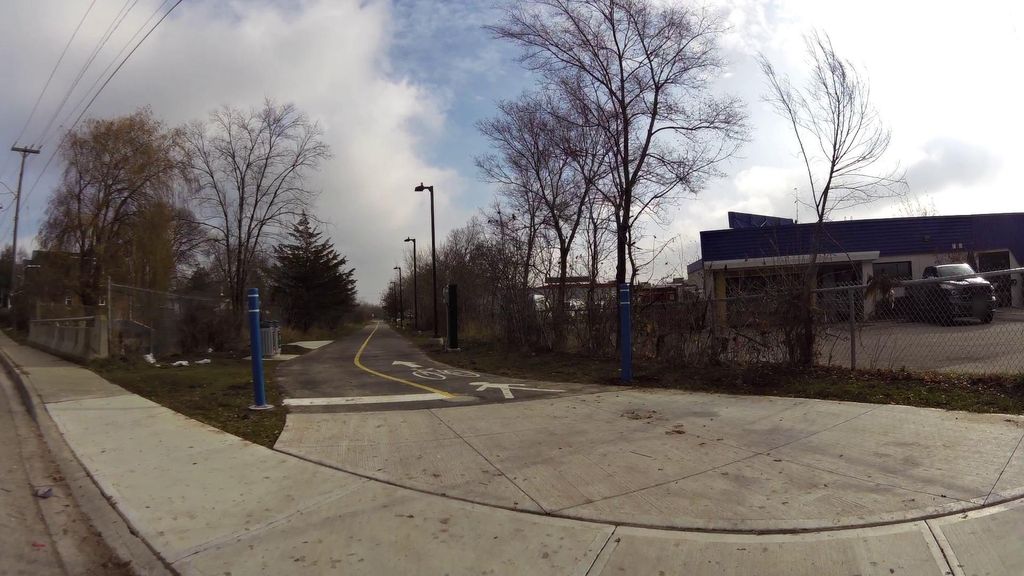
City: kitchener-waterloo